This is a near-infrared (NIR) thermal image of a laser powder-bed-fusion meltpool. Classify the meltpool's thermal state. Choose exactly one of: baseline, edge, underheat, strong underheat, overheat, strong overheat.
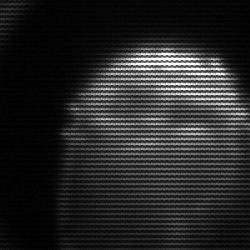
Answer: edge